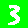
Digit: 3